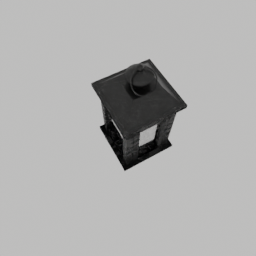
Label: lighting